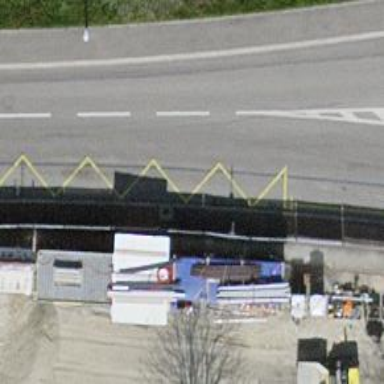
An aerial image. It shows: Sidewalk with asphalt surface leading to public transport platform. The platform includes shelter.